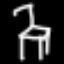
Label: chair